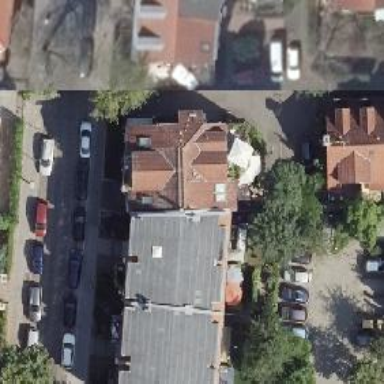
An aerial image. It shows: Building consisting of apartments with double saltbox roof shape.